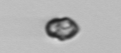
Label: Heterocapsa_rotundata